Question: I want to show 'ToolStripDropDown' in a way as 'ComboBox's dropdown is shown (or for example 'DateTimePicker's dropdown). So I wrote this code in my 'Form':
'''
private readonly ToolStripDropDown _toolStripDropDown = new ToolStripDropDown
{
TopLevel = false,
CanOverflow = true,
AutoClose = true,
DropShadowEnabled = true
};
public Form1()
{
InitializeComponent();
var label = new Label{Text = "Ups"};
var host = new ToolStripControlHost(label)
{
Margin = Padding.Empty,
Padding = Padding.Empty,
AutoSize = false,
Size = label.Size
};
_toolStripDropDown.Size = label.Size;
_toolStripDropDown.Items.Add(host);
Controls.Add(_toolStripDropDown);
}
private void button1_Click(object sender, EventArgs e)
{
_toolStripDropDown.Show(button1.Left, button1.Top + button1.Height);
}
'''
When I click on button my 'ToolStripDropDown' is shown but there is no shadow, no overflow, no autoclose. What am I doing wrong?
'Label' in 'ToolStripControlHost' is for simplicity. I use WinForms and .NET 4.

As you can see dropdown "Ups" doesn't overflow window, doesn't has shadow ('ComboBox's dropdown has both) and even when I clicked on 'ComboBox' dropdown "Ups" is still visible.
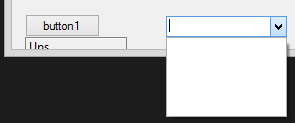
Answer: You are parenting your control to the Form, which restricts it to that parent's 'ClipRectangle'.
Remove the 'TopLevel' designation, remove the parenting, calculate the position in screen coordinates, and finally, show the menu:
'''
private readonly ToolStripDropDown _toolStripDropDown = new ToolStripDropDown
{
//TopLevel = false,
CanOverflow = true,
AutoClose = true,
DropShadowEnabled = true
};
public Form4()
{
InitializeComponent();
var label = new Label { Text = "Ups" };
var host = new ToolStripControlHost(label)
{
Margin = Padding.Empty,
Padding = Padding.Empty,
AutoSize = false,
Size = label.Size
};
_toolStripDropDown.Size = label.Size;
_toolStripDropDown.Items.Add(host);
//Controls.Add(_toolStripDropDown);
}
private void button1_Click(Object sender, EventArgs e)
{
Point pt = this.PointToScreen(button1.Location);
pt.Offset(0, button1.Height);
_toolStripDropDown.Show(pt);
}
'''